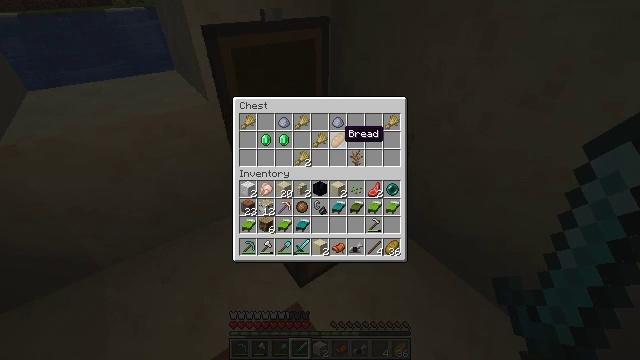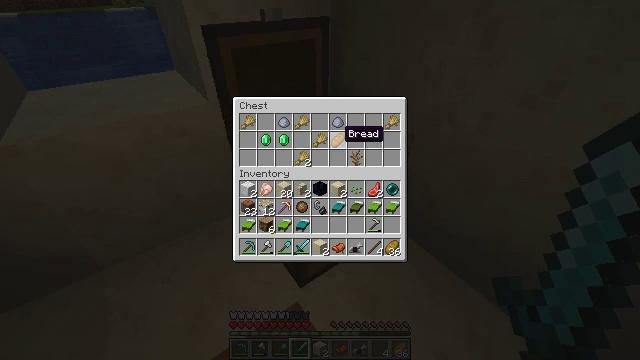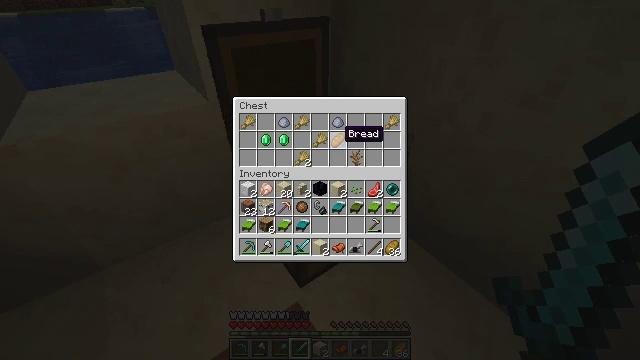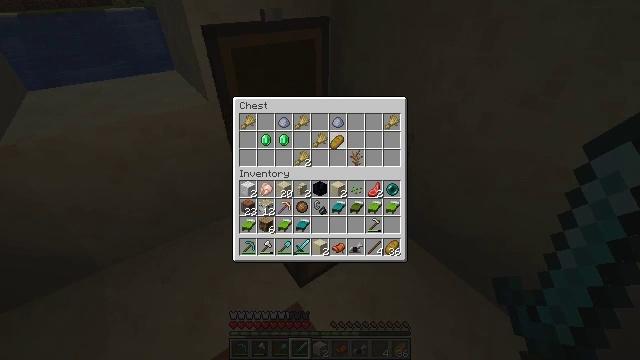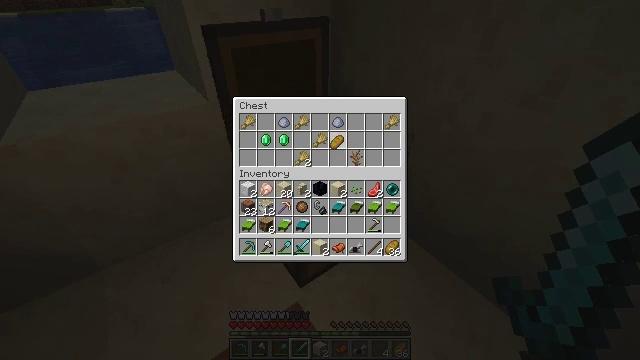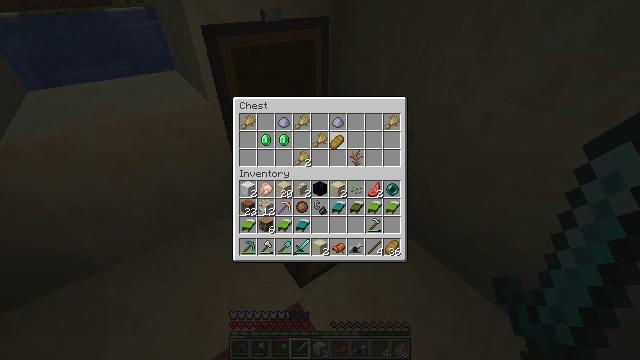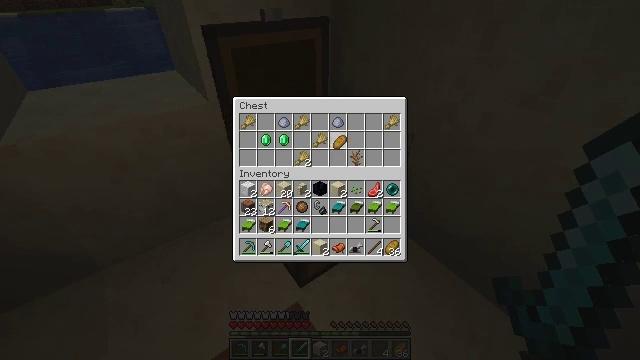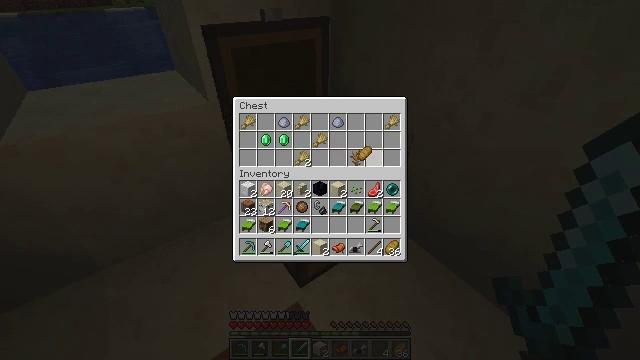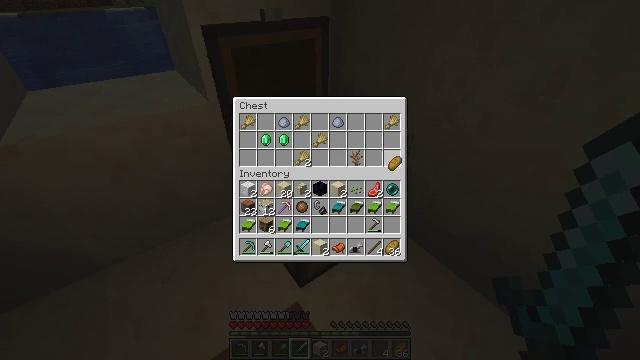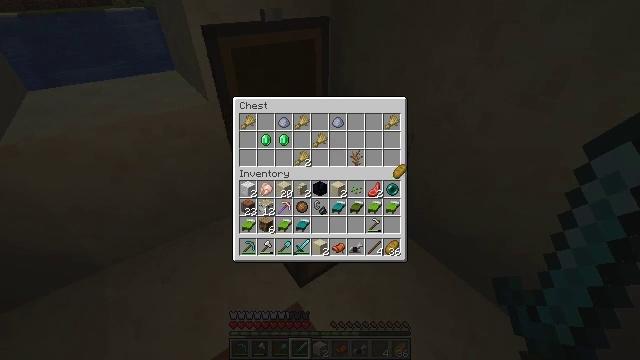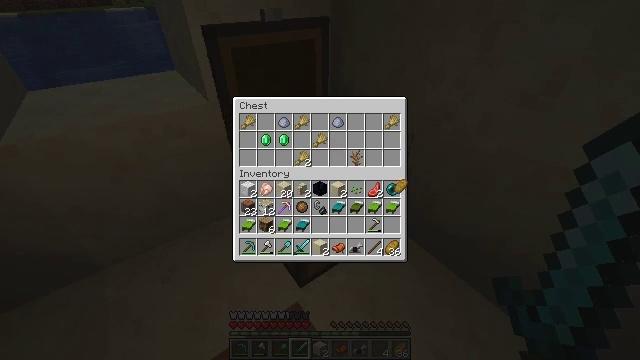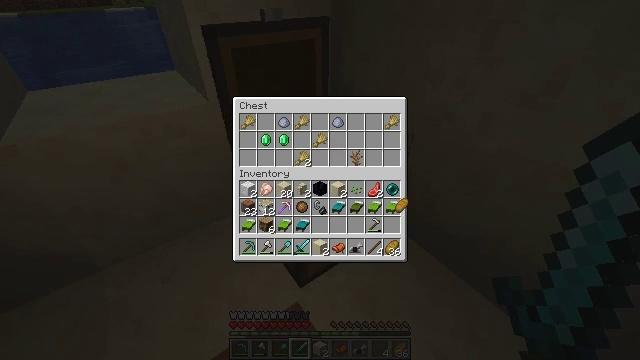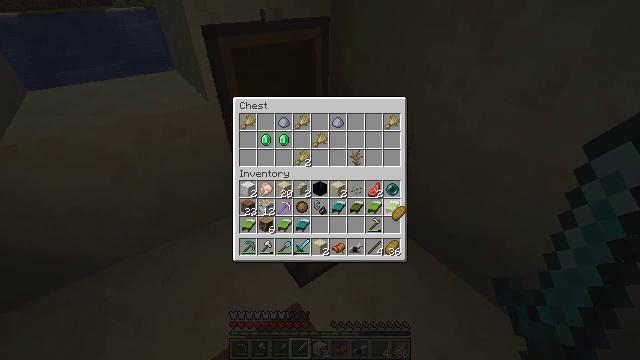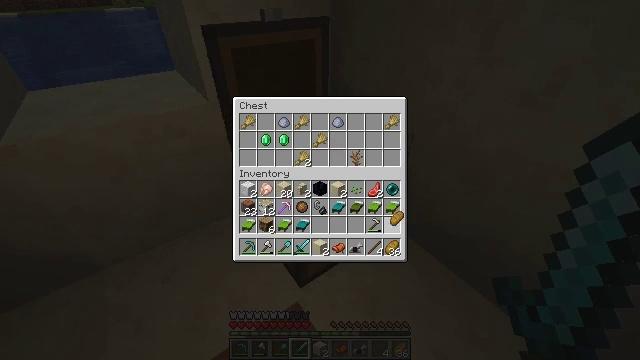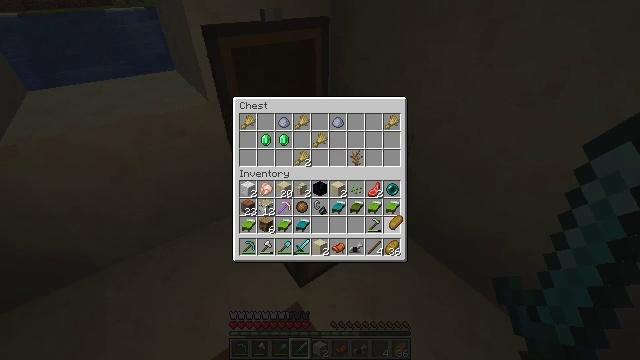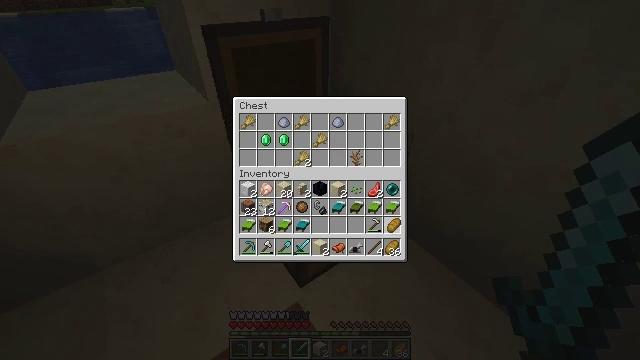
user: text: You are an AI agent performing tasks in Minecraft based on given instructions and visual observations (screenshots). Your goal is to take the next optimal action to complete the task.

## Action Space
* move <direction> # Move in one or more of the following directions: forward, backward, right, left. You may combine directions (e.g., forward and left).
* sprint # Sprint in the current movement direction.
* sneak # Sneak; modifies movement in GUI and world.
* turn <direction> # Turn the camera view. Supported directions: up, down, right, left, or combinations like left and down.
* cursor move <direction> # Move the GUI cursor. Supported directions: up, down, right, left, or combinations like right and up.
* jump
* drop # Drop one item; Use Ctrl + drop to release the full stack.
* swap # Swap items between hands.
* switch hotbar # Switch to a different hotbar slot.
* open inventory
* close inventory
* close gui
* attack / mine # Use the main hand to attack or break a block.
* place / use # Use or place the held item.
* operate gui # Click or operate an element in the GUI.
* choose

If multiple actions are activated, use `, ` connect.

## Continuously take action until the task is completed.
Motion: motion action
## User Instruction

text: Dismantle the green bed for relocation.
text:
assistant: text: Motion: no_op
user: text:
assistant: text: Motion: no_op
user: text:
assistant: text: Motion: operate gui
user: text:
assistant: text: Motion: operate gui
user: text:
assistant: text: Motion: operate gui
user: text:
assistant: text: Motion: no_op
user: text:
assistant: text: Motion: cursor move right and down
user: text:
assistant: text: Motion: cursor move right and down
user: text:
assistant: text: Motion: cursor move down
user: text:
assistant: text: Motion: cursor move down
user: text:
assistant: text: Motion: cursor move down
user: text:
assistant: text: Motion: cursor move down
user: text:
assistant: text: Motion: no_op
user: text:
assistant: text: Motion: no_op
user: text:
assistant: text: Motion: no_op
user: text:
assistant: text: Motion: no_op
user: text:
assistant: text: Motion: no_op
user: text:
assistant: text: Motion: no_op
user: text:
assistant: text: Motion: no_op
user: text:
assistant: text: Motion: no_op
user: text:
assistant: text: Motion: operate gui
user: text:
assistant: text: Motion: operate gui
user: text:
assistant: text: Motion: operate gui
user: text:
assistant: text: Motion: no_op
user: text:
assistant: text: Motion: no_op
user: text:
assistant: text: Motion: cursor move left and up
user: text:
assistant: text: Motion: cursor move left and up
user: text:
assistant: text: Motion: cursor move left and up
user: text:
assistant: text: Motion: cursor move up
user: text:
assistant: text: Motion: cursor move up